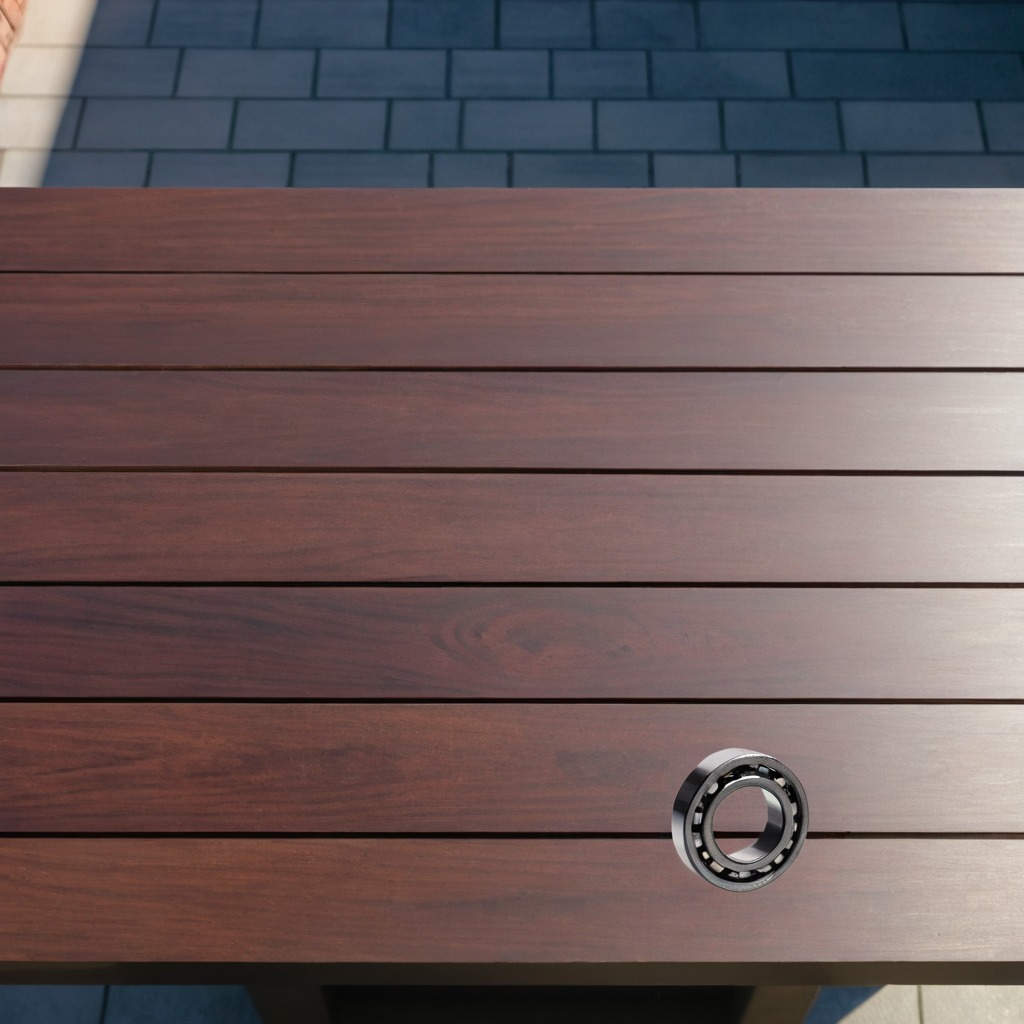
A metal ball bearing is lying on a clean organized dark wood workbench in an outdoor DIY or construction setup afternoon light completely empty.